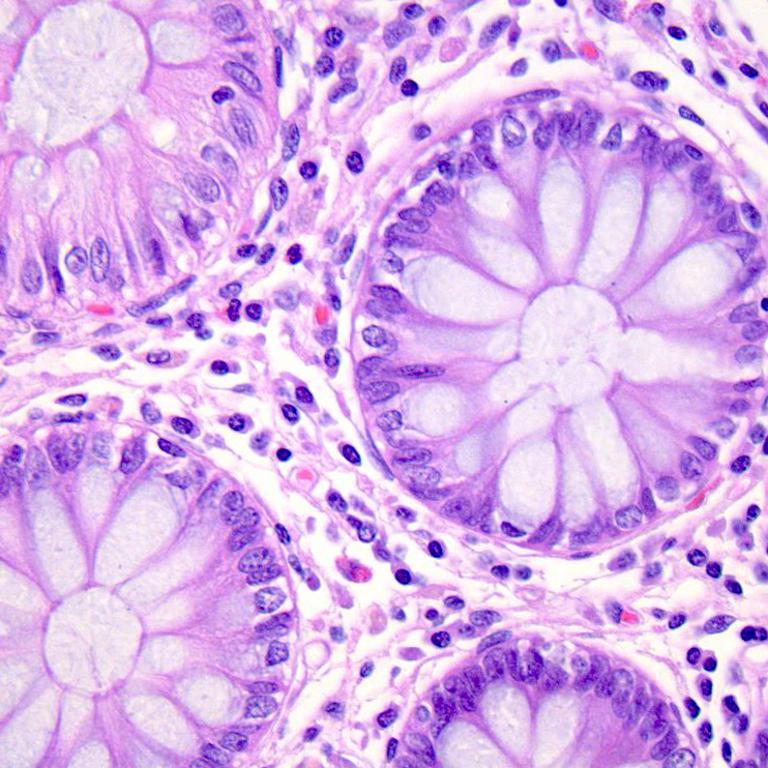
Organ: colon
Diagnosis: benign